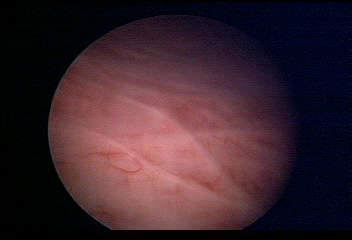
Modality: WLC
Class: Normal mucosa
Bladder cancer association: No